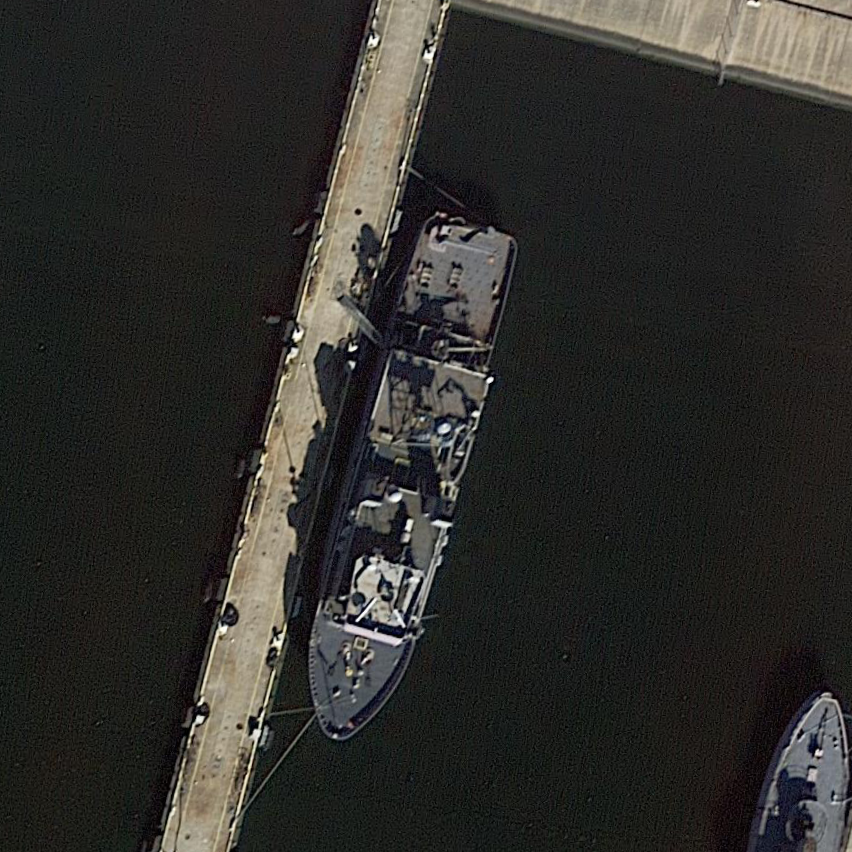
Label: civil